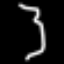
Label: octagon